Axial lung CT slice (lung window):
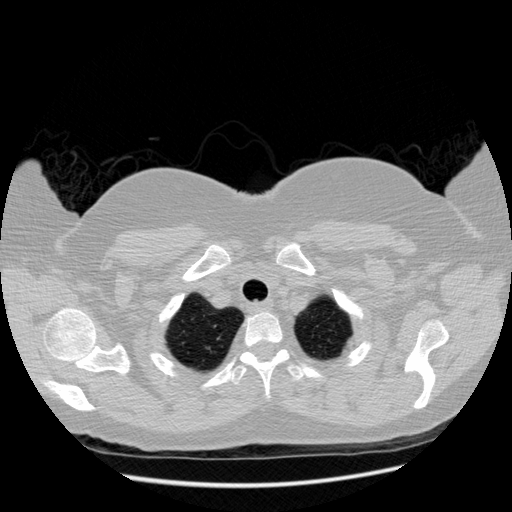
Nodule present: no